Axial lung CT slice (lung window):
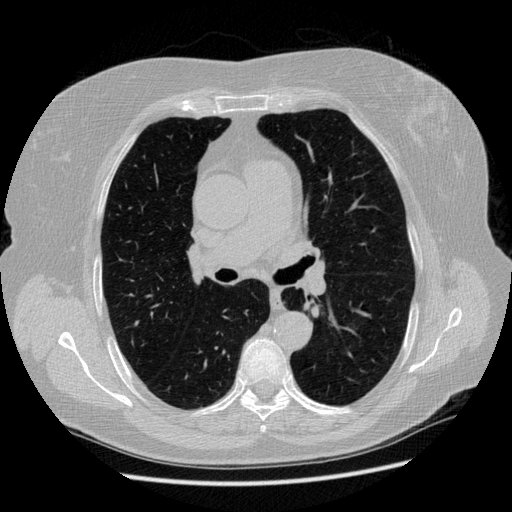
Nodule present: no